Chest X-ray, PA view. Patient: 59 years old, sex M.
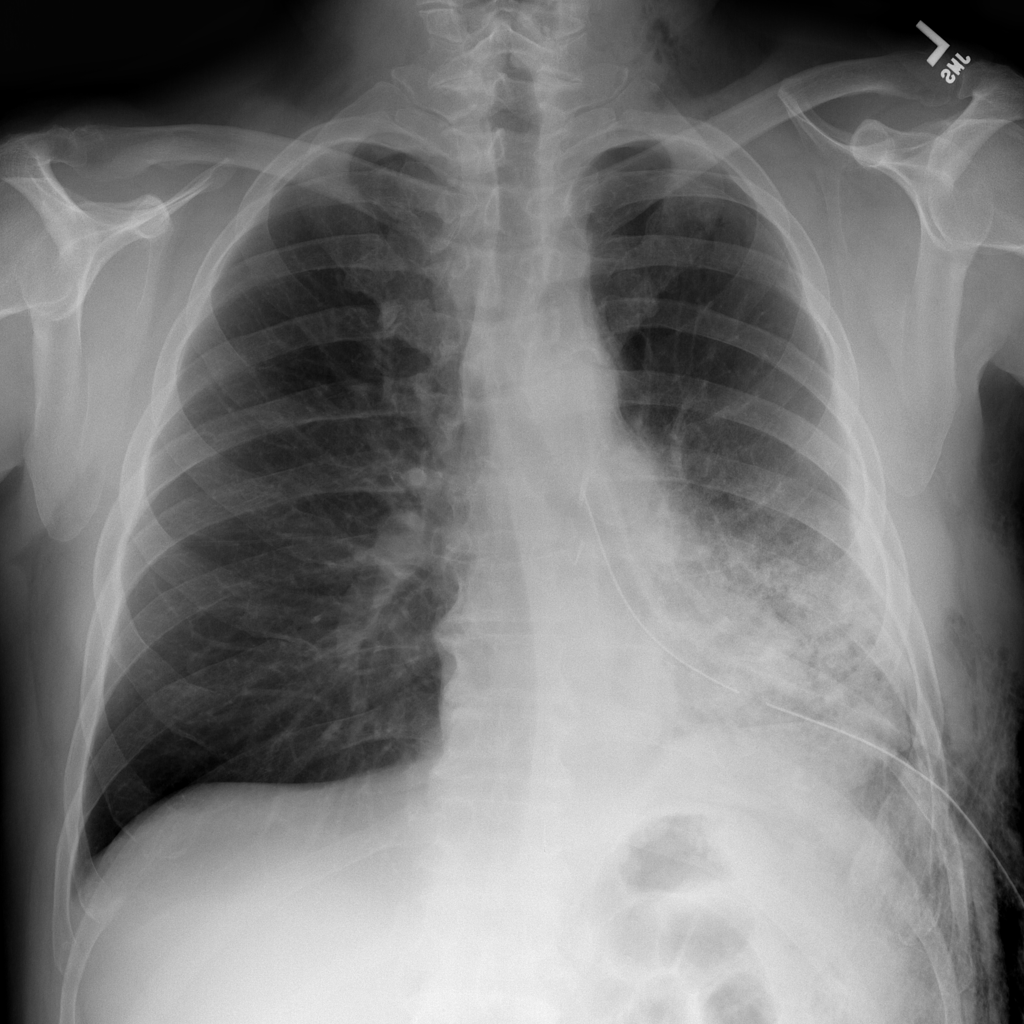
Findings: Emphysema, Pneumothorax